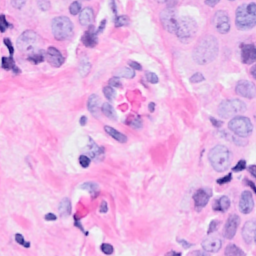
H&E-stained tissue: Breast